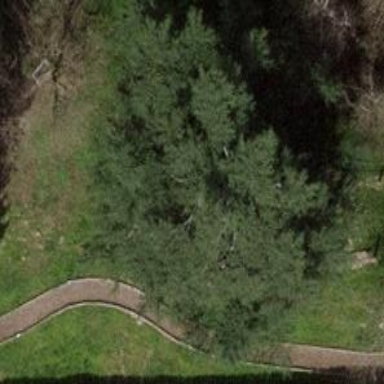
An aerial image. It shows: Evergreen tree with needle-leaved leaves.